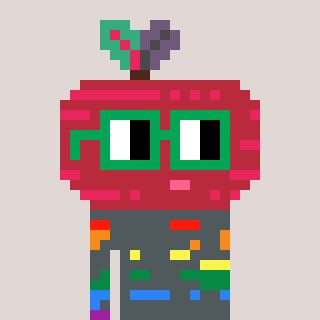
a pixel art character with square green glasses, a beet-shaped head and a rust-colored body on a warm background